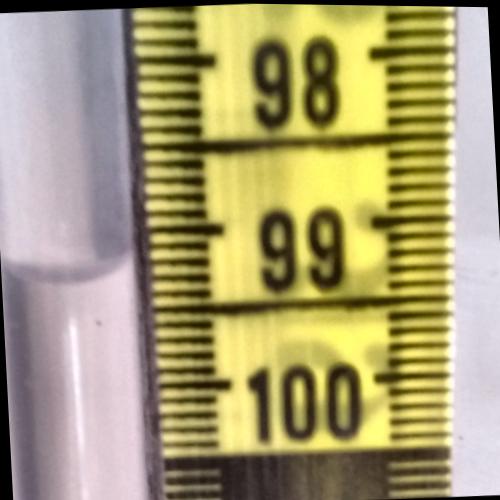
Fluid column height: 99.3 cm